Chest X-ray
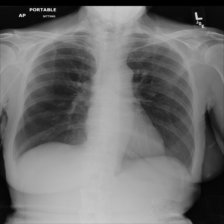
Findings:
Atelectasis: negative
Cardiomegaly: negative
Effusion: negative
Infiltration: negative
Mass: negative
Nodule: negative
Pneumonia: negative
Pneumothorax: negative
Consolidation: negative
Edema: negative
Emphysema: negative
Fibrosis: negative
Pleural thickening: negative
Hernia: negative